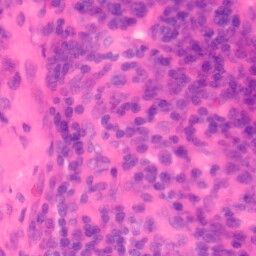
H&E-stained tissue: Colon